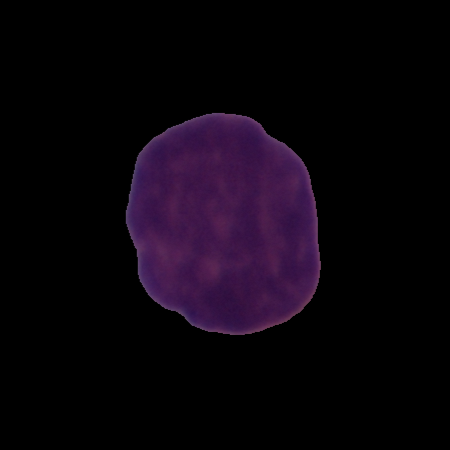
Label: cancer